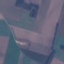
Land use / land cover class: AnnualCrop